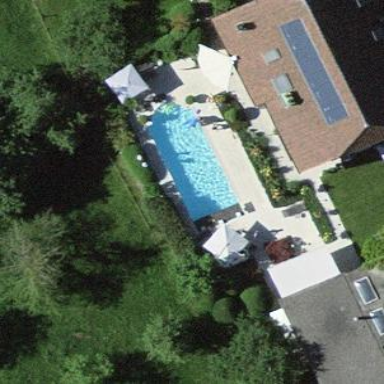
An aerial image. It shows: Swimming pool located in leisure land.